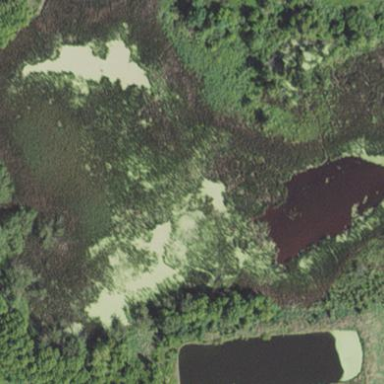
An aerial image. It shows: Marsh wetland.